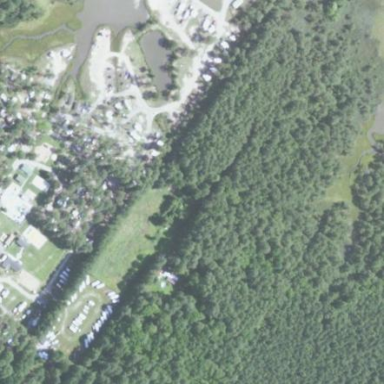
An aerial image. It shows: Campsite with tents and caravans.